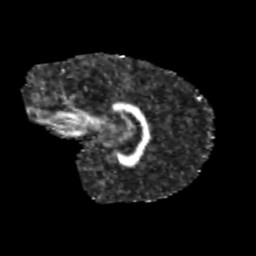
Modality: FA
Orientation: sagittal
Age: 9
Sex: male
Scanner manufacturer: siemens
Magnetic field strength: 3 T
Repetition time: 3.8 s
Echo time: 0.07 s